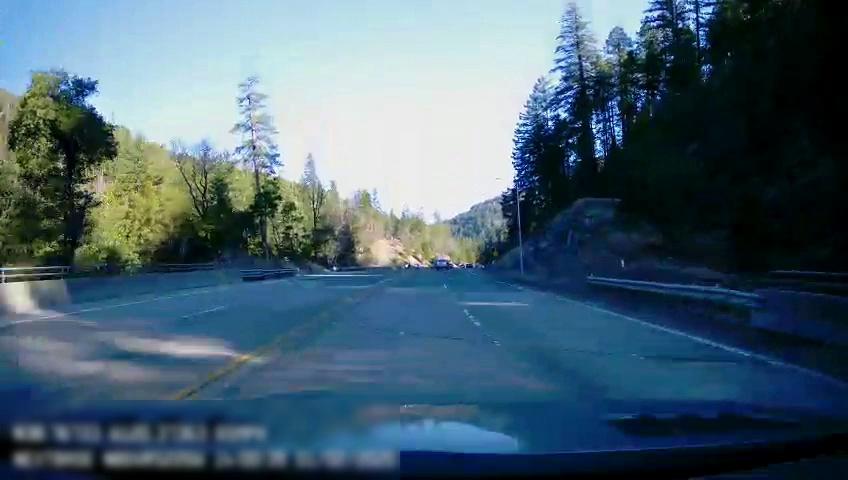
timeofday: Day
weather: Sunny
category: Drivable Space
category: Drivable Space
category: Vehicles | Truck
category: Lanes | Opposite Lane
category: Lanes | Current Lane
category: Lanes | Opposite Lane
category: Lanes | Current Lane
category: Lanes | Current Lane
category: Lanes | Opposite Lane